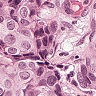
Metastatic tissue present: yes